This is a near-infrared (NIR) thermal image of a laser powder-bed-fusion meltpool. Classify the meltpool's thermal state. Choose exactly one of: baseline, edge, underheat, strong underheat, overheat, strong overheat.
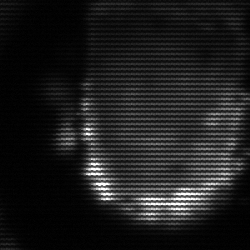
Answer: baseline